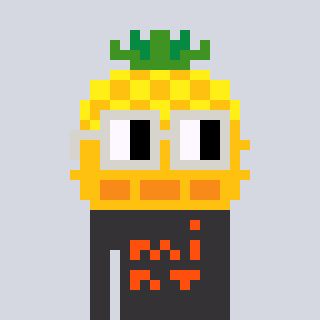
a pixel art character with square light gray glasses, a pineapple-shaped head and a grayscale-colored body on a cool background